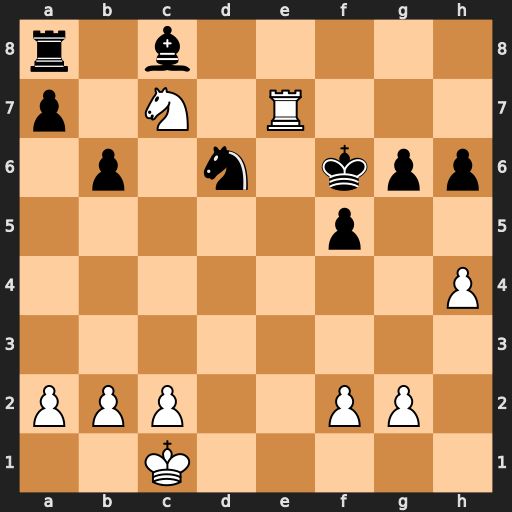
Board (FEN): r1b5/p1N1R3/1p1n1kpp/5p2/7P/8/PPP2PP1/2K5
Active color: w
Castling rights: -
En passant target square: -
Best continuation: Nd5#